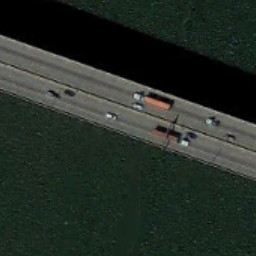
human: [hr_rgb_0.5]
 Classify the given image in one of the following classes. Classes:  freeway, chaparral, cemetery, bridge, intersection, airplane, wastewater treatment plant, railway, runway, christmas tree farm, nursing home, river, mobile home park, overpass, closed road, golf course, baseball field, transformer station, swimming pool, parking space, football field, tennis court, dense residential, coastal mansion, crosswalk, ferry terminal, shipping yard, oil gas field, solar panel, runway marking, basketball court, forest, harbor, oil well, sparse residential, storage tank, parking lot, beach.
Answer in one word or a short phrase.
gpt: bridge